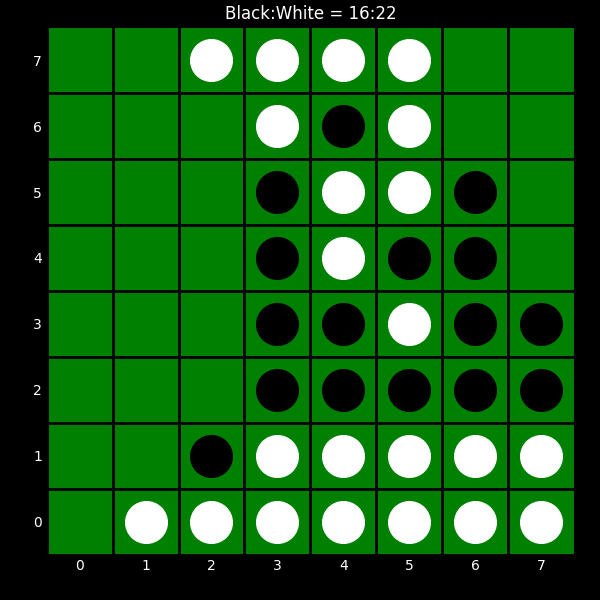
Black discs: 16
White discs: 22